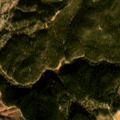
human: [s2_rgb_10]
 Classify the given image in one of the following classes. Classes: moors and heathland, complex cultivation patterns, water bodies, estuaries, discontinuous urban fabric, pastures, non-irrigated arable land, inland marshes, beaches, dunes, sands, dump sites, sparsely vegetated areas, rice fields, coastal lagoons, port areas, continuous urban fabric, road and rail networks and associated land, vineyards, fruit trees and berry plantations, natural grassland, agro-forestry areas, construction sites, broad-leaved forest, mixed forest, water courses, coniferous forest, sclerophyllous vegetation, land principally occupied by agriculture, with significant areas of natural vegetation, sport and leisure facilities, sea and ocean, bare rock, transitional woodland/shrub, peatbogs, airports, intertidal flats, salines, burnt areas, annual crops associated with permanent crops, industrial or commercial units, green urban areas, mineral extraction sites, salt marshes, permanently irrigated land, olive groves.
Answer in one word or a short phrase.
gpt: olive groves, broad-leaved forest, transitional woodland/shrub